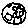
Label: moon